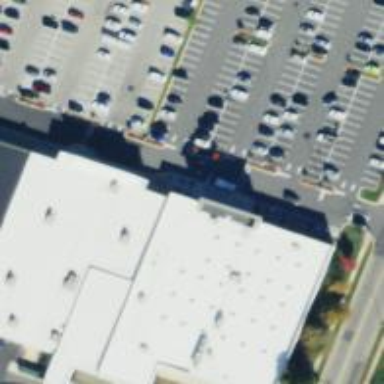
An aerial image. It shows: Supermarket.